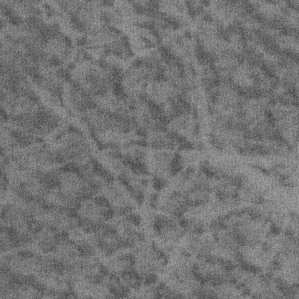
Label: frost